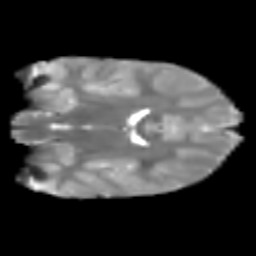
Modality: T2w
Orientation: coronal
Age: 7
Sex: male
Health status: healthy